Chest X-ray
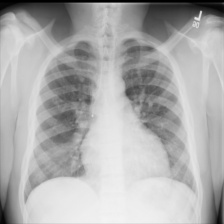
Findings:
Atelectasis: negative
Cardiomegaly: negative
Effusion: negative
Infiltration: negative
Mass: negative
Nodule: negative
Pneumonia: negative
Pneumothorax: negative
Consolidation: negative
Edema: negative
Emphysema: negative
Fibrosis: negative
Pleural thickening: negative
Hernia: negative